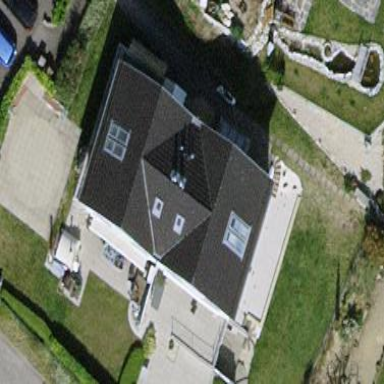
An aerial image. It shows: Gabled roofed house.